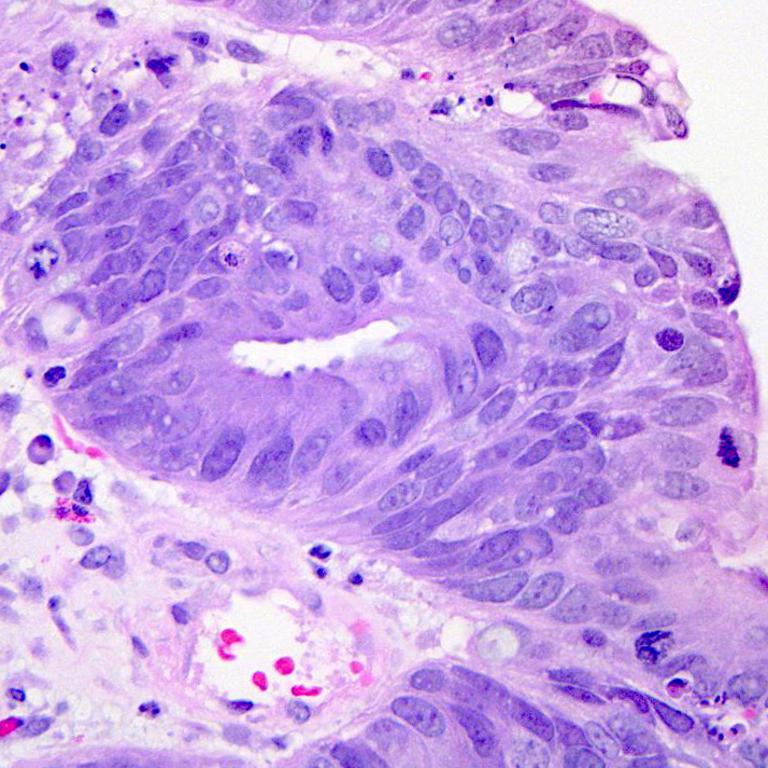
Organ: colon
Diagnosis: adenocarcinomas